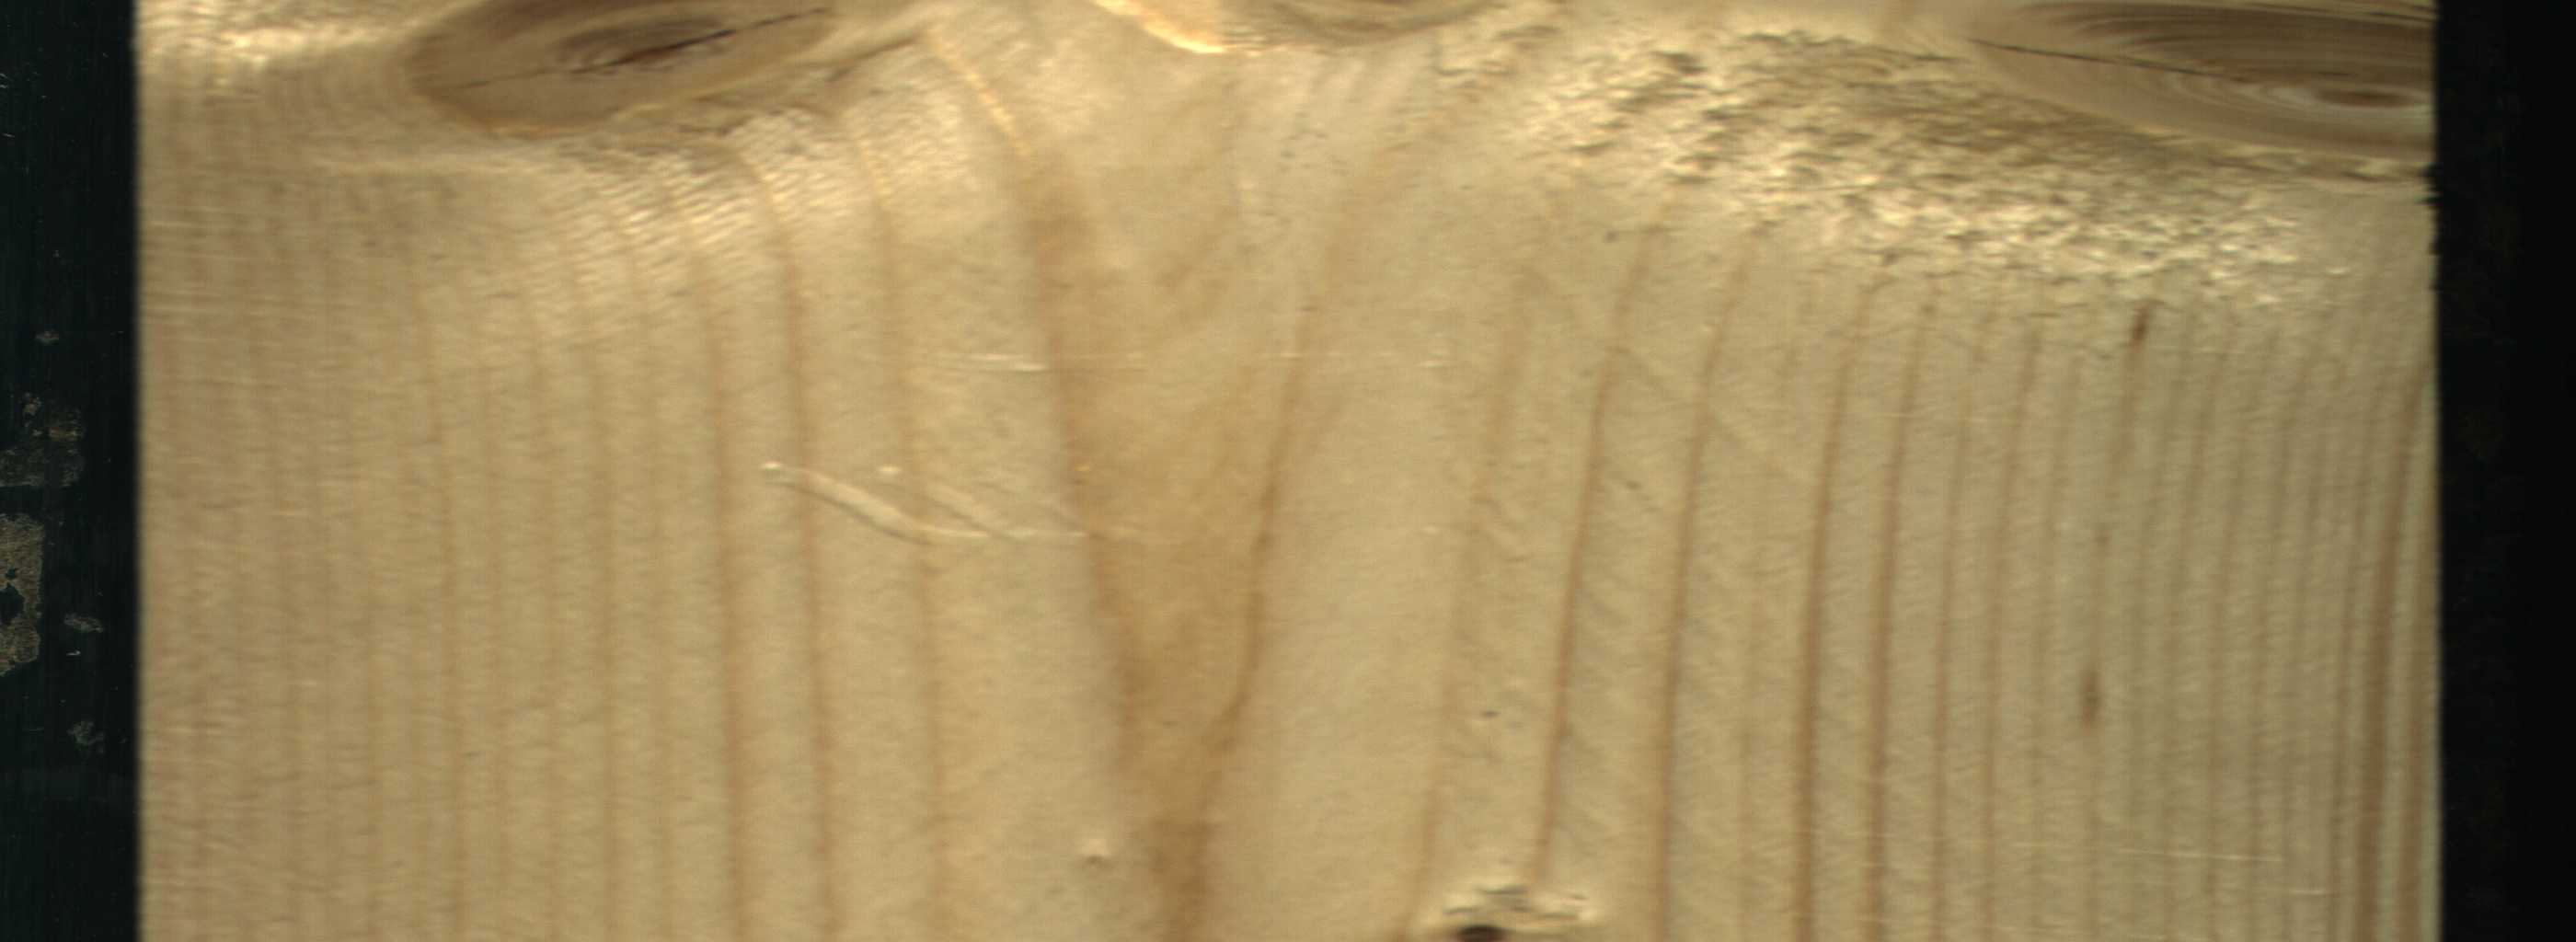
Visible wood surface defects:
knot_with_crack
knot_with_crack
Dead_Knot